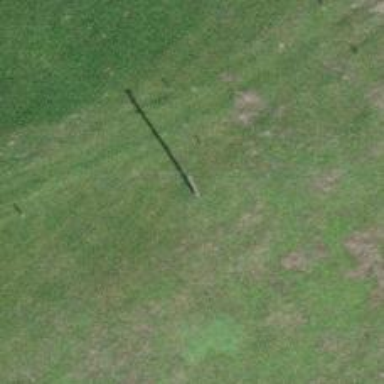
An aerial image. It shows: Minor power line.